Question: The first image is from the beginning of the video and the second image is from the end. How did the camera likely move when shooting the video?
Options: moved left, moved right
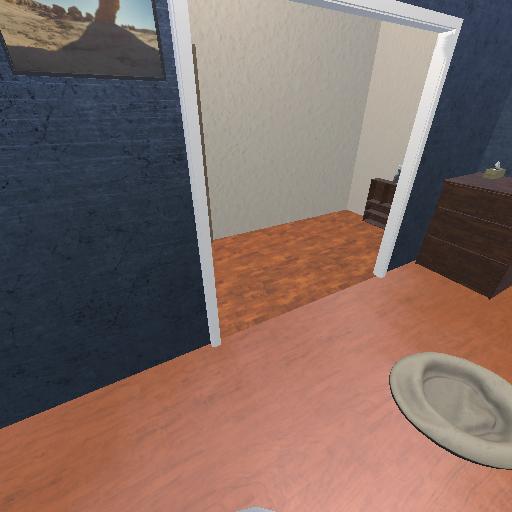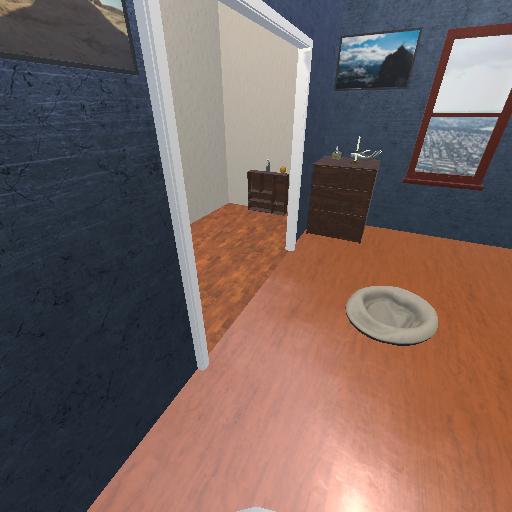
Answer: moved left